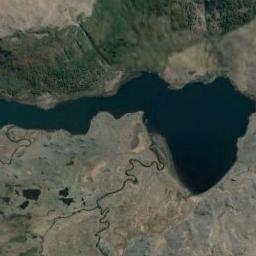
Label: lake